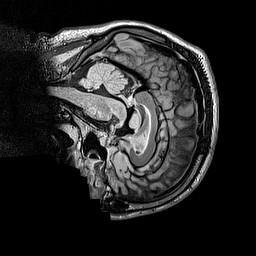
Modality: FLAIR
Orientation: sagittal
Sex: male
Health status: ill
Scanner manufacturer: siemens
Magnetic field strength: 3 T
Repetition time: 5 s
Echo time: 0.388 s